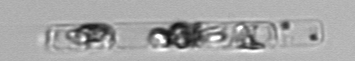
Label: Guinardia_delicatula_TAG_internal_parasite